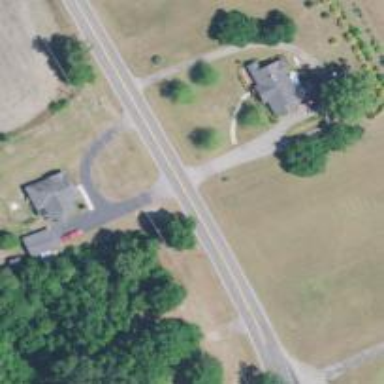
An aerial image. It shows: Secondary road.